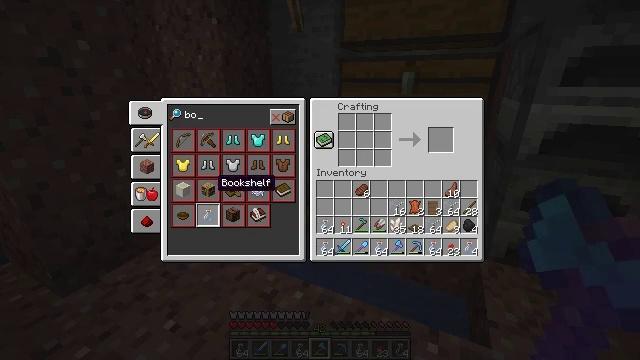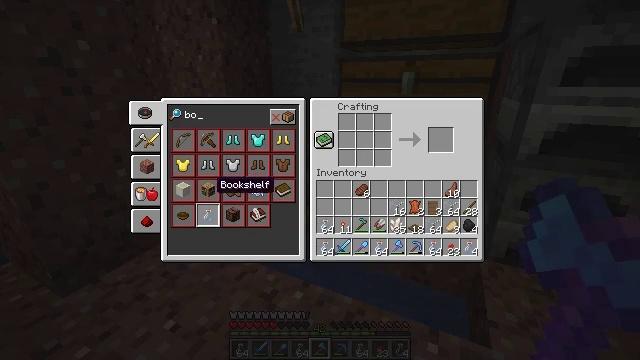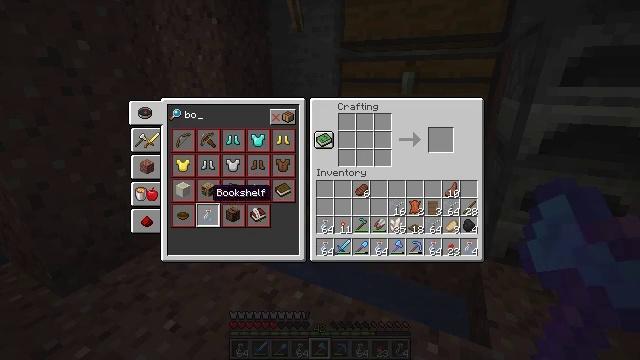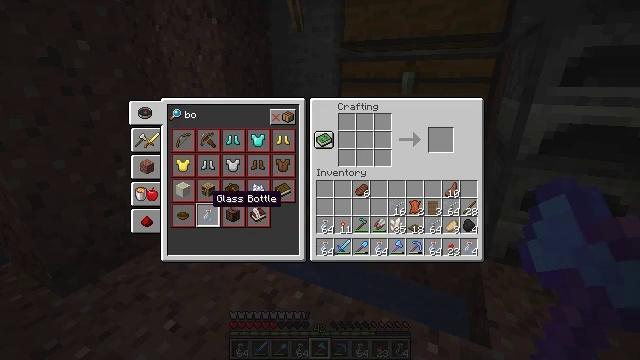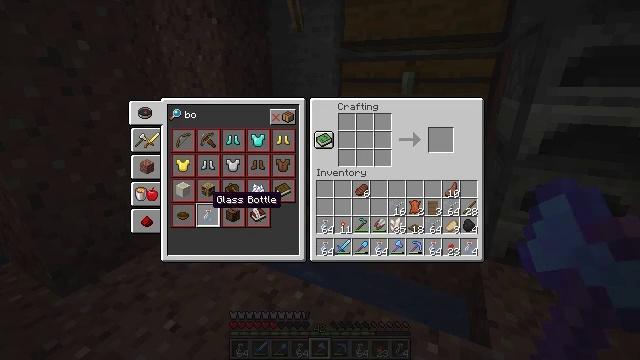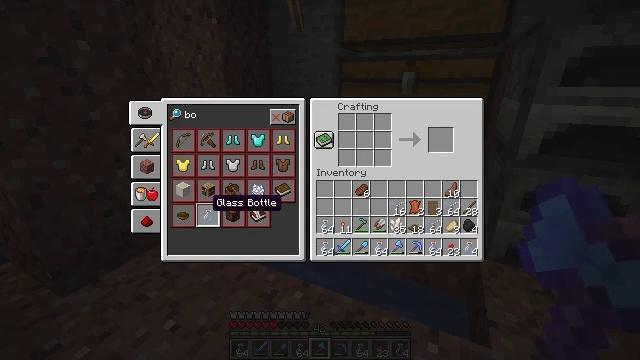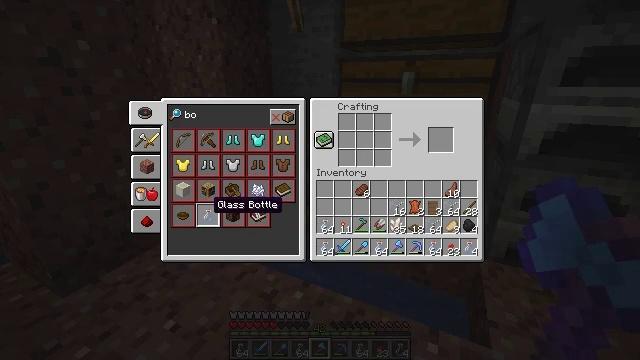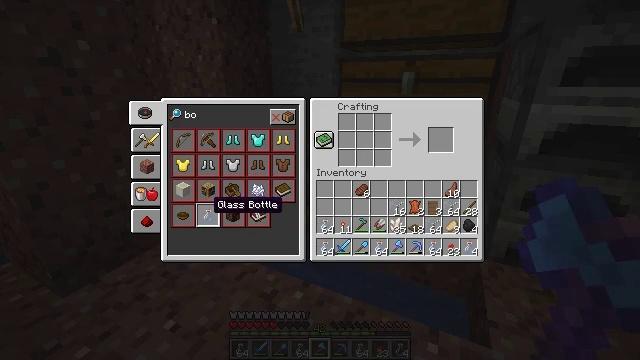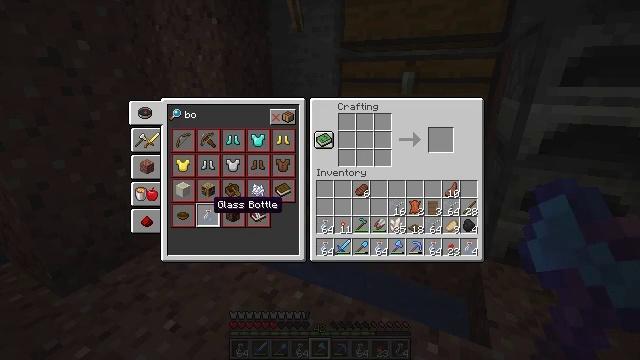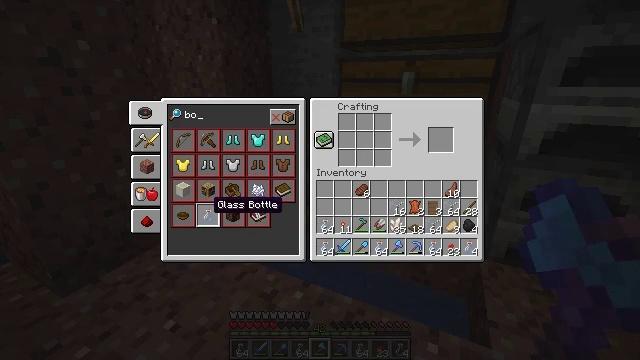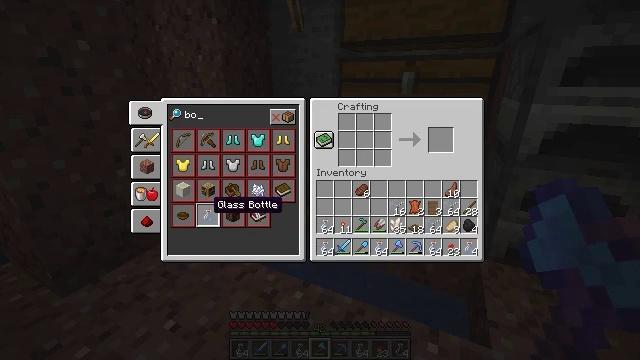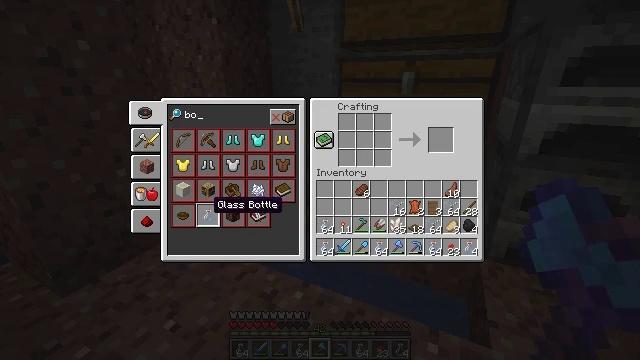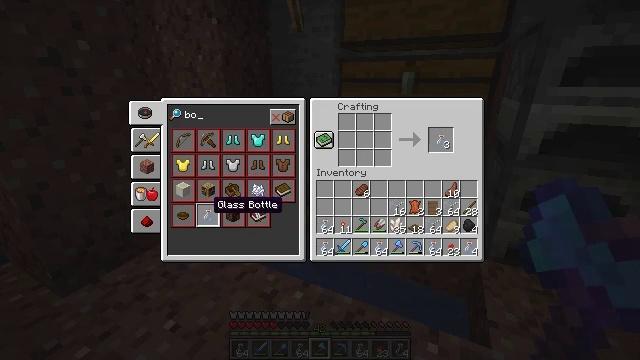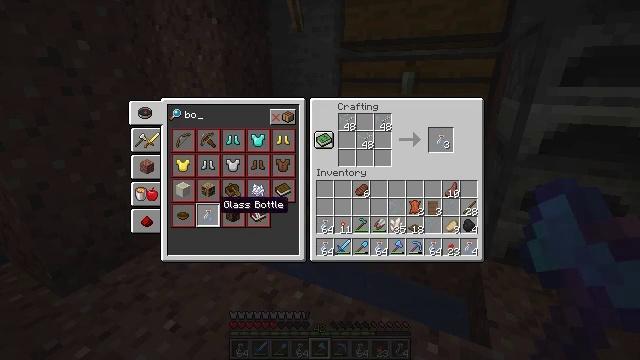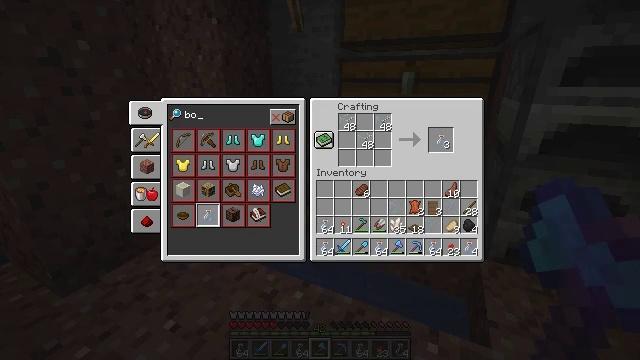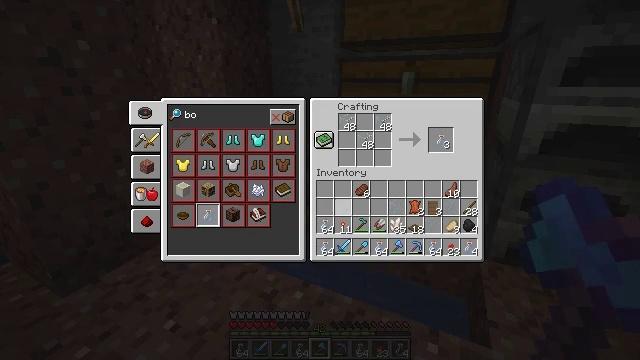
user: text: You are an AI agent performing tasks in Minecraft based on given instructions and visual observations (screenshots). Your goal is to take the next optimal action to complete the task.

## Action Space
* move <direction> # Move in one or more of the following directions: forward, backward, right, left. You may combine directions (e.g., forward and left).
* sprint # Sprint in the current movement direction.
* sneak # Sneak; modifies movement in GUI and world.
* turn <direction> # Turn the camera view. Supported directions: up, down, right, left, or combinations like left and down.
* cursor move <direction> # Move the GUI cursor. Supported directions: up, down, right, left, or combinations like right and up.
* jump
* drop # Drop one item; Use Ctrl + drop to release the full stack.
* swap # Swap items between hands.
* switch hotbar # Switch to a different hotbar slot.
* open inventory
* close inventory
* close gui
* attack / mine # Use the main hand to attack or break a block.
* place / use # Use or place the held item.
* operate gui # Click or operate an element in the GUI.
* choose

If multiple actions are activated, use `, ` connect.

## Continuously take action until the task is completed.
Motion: motion action
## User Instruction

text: Interact with the crafting table to craft a glass bottle.
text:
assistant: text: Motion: sneak
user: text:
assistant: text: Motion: sneak, cursor move down
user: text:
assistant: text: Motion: sneak
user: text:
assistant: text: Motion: sneak
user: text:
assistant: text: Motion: sneak
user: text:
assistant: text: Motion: sneak
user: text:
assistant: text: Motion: sneak, operate gui
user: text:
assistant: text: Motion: sneak, operate gui
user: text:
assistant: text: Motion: sneak, operate gui
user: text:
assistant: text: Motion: sneak
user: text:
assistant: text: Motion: sneak
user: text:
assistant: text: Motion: sneak
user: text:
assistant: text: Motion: sneak
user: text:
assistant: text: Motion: sneak, cursor move right
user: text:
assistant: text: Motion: sneak, cursor move right
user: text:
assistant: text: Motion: sneak, cursor move right and up
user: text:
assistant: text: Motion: sneak, cursor move right and up
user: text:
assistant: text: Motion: sneak, cursor move right and up
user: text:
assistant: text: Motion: sneak, cursor move up
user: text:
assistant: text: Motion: sneak, cursor move right and up
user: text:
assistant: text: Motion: sneak, cursor move right and up
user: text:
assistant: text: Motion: sneak
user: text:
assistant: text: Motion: sneak
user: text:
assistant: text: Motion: sneak
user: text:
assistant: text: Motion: sneak
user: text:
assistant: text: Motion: sneak
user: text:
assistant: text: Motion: sneak
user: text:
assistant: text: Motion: sneak, operate gui
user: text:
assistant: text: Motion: sneak, operate gui
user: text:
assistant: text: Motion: sneak, operate gui